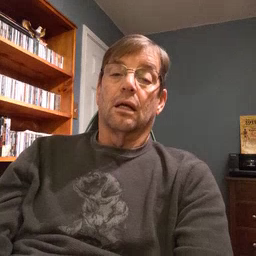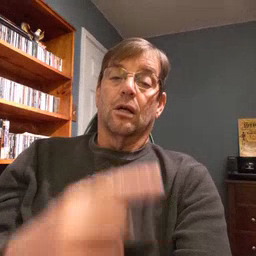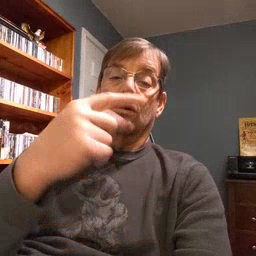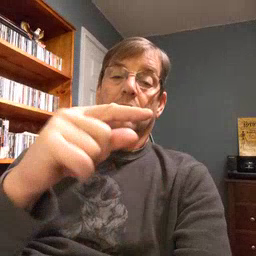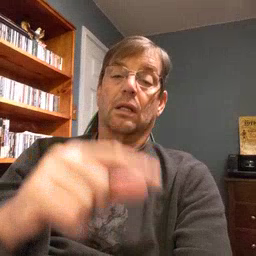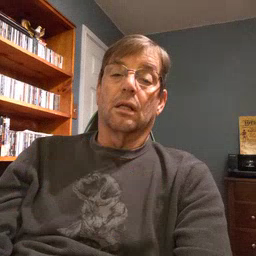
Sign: green